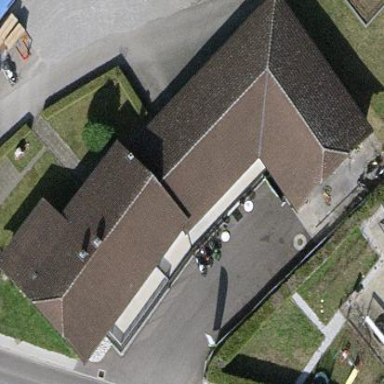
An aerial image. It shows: Building that houses motorcycle shop.